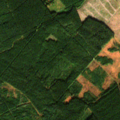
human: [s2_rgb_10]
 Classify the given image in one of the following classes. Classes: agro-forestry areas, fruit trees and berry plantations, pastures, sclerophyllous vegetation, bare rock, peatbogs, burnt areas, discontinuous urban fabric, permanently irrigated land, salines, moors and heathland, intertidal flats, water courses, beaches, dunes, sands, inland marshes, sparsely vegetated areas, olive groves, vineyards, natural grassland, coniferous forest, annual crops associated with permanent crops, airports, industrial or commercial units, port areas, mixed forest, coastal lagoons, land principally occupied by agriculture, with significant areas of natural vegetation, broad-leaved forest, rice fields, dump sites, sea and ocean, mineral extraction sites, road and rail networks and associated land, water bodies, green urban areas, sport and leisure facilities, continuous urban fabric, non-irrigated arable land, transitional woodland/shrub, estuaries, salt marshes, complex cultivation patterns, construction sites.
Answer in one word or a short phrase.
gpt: coniferous forest, mixed forest, transitional woodland/shrub